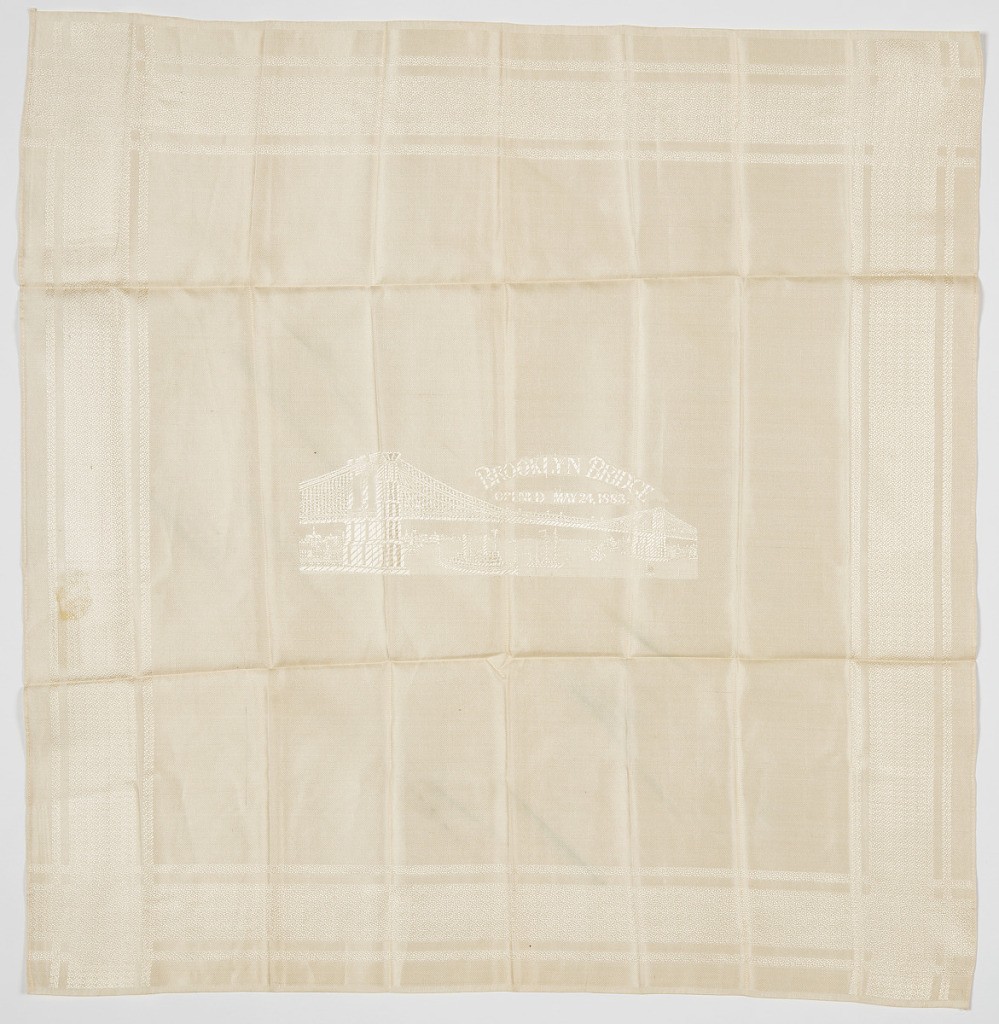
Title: Handkerchief
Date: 1883
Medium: silk Technique: jacquard woven twill
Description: White-on- white handkerchief depicting the Brooklyn Bridge with boats and the surrounding cityscape. The banner at top contains the legend. A patterned border in on all four side. Edges are machine hemmed.